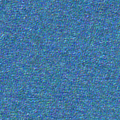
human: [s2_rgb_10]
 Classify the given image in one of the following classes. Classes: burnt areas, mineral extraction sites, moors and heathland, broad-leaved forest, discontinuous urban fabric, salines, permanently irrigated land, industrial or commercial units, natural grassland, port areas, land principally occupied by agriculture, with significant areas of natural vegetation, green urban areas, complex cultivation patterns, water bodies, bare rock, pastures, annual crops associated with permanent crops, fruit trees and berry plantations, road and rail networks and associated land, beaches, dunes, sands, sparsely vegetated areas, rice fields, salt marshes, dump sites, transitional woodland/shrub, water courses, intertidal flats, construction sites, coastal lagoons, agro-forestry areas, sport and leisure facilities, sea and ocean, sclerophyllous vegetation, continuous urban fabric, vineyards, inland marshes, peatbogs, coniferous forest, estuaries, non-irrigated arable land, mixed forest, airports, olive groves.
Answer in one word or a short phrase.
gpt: sea and ocean